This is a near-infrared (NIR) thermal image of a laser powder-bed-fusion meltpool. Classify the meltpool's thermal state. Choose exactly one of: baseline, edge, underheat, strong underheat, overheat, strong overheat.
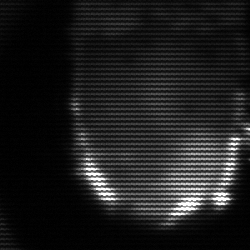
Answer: baseline